Question: I get some weird overflow whenever I want to fit an object inside 'foreignObject' tag.
Take the code below. Instead of expanding to 100x100, the box expands to 120px, which is double the border width. I've tried nearly everything in my mind to counteract this effect, but nothing seems to solve the issue.
'''
<svg width="4in" height="3in" version="1.1"
xmlns = 'http://www.w3.org/2000/svg'>
<foreignObject width="100" height="100">
<div style="width:100%;height:100%;background-color: #fcefa1;border:10px solid #ff0000;"></div>
</foreignObject>
</svg>
'''

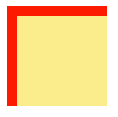
Answer: It's double the border width because you have a border on both sides, ten plus ten is twenty. <URL>:
'''
<svg width="4in" height="3in" version="1.1"
xmlns = 'http://www.w3.org/2000/svg'>
<foreignObject width="100" height="100">
<div style="width:100%;height:100%;background-color: #fcefa1;border:10px solid #ff0000; -moz-box-sizing: border-box; box-sizing: border-box;"></div>
</foreignObject>
</svg>
'''
The <URL> lets you control what the width applies to.